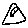
Label: triangle